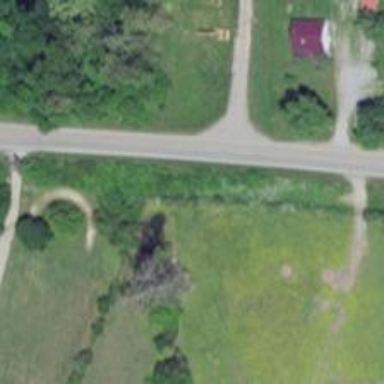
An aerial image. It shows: Secondary road.